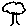
Label: tree